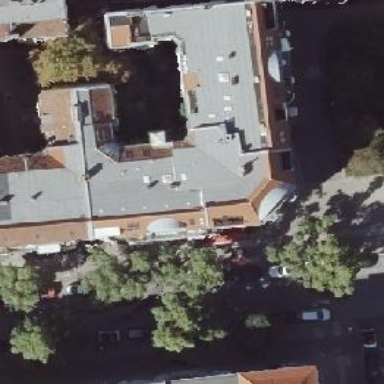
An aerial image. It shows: Unique apartment building with double saltbox roof shape.